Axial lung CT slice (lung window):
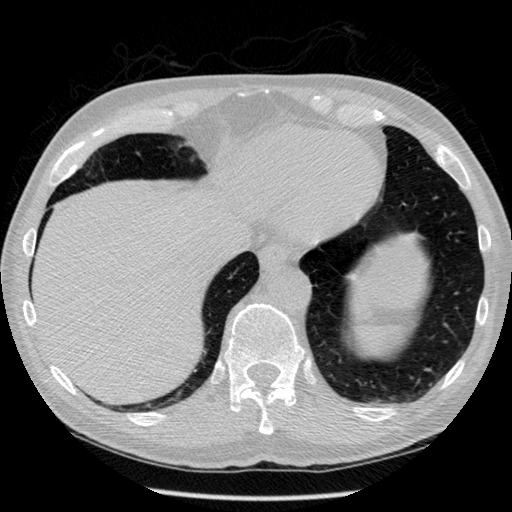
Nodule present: no